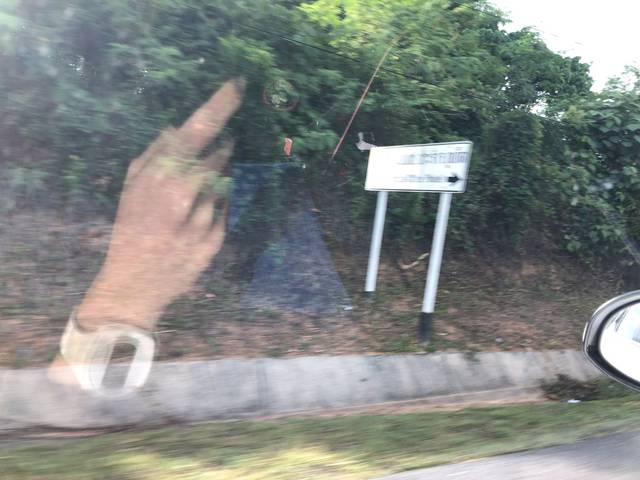
Region: Thailand
Coordinates: 8.091, 98.336